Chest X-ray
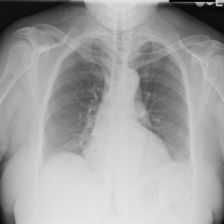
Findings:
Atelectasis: positive
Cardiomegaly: positive
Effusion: negative
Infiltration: negative
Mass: negative
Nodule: negative
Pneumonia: positive
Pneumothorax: negative
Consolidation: negative
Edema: negative
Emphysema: negative
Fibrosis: negative
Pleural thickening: negative
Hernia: negative